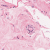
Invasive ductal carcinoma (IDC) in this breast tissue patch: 0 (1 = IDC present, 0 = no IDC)